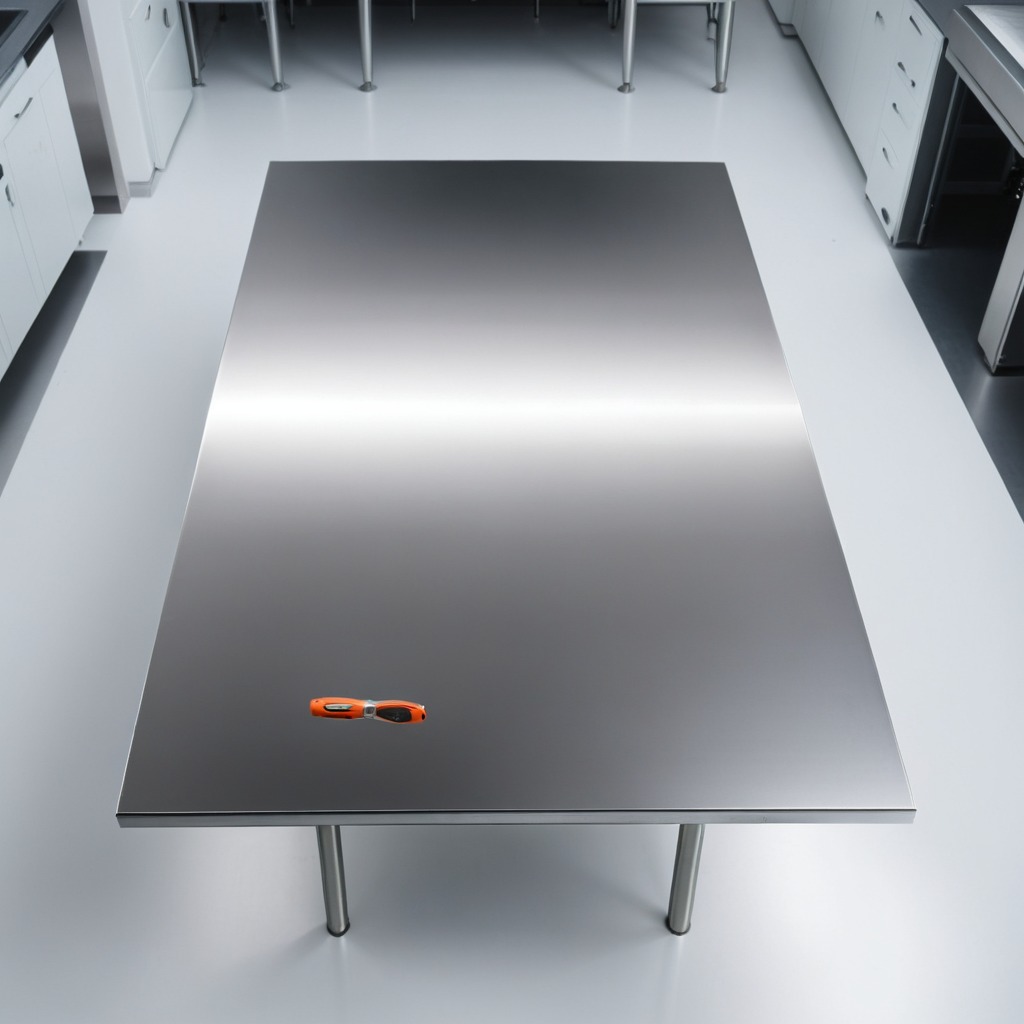
A utility knife is lying on a stainless steel table in a high-end prototyping lab.